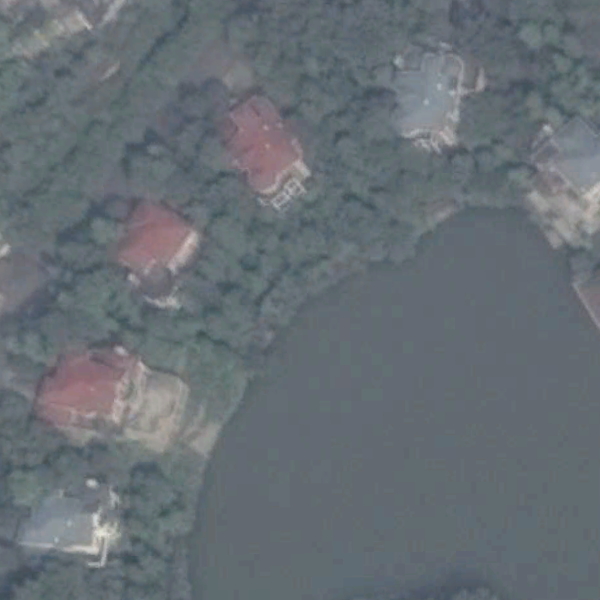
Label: MediumResidential